Question: I'm starting with basic and follow Unity official tutorial on Unity website and youtube channel.
I want to rolling a ball on the plane with Axis x,y,z But as below code my ball only transfer to -y it will not move around on the stage it just fall down follow axis Y (-42.83892).
This is code
'''
using UnityEngine;
using System.Collections;
public class PlayerController : MonoBehaviour {
private Rigidbody rb;
public float speed;
void Start() {
rb = GetComponent<Rigidbody>();
}
void FixedUpdate() {
float moveHorizontal = Input.GetAxis("Horizontal");
float moveVertical = Input.GetAxis("Vertical");
Vector3 movement = new Vector3(moveHorizontal, 0.1f, moveVertical);
rb.AddForce(movement*speed);
}
}
'''
This is my option for
<URL>
This is Option for
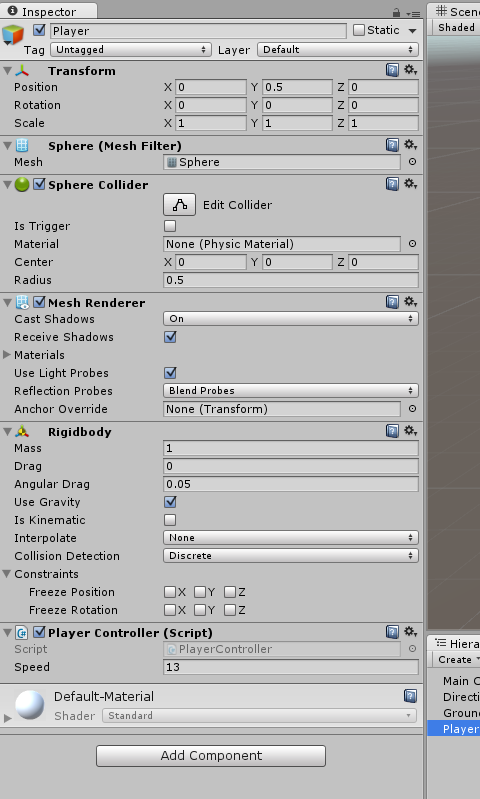
Answer: : Ohhhh, I see your problem.
'''
Vector3 movement = new Vector3(moveHorizontal, 0.1f, moveVertical);
'''
You are adding a 0.1 vertical force on your ball every single frame. Don't do that, just keep the middle property to 0 or it will make your ball fly up as it keeps adding more and more force to the ball.
---
You made your ball collider have a "Trigger Collider" this means it does not "hit" other objects and instead will just pass through it. Make sure you the "Is Trigger" box on both the player and the play field.
<URL>
---
This is what it should look like:
Player:
<URL>
Ground:
<URL>